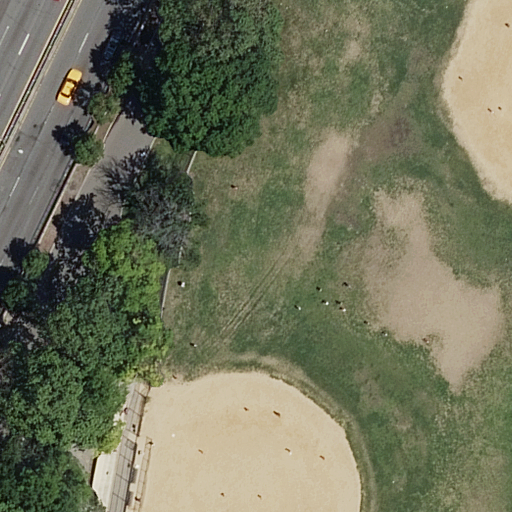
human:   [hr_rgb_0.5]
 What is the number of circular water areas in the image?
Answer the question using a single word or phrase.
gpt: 0

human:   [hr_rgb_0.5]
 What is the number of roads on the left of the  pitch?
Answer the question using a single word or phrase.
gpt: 3

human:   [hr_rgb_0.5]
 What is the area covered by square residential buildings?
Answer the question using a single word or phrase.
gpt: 0m2

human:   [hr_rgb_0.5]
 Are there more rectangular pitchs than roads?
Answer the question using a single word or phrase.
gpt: no

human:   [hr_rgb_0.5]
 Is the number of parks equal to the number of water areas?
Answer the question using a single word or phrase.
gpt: no

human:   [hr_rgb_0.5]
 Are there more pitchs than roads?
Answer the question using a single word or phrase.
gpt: no

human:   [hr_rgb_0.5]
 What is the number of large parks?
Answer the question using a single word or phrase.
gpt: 1

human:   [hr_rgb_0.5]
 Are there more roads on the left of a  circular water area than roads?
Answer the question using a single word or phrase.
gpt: no

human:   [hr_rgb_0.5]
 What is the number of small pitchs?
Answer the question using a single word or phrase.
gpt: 0

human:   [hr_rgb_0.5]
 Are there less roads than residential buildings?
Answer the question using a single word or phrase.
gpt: no

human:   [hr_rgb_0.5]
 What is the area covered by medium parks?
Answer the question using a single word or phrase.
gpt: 0m2

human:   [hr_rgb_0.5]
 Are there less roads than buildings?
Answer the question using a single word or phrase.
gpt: no

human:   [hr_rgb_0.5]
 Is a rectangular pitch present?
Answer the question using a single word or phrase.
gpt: yes

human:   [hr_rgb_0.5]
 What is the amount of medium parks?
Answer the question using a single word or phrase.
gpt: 0

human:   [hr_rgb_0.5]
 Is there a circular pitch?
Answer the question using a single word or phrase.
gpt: no

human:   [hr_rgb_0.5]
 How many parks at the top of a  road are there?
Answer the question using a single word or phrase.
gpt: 1

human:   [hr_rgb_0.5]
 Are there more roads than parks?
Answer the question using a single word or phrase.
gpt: yes

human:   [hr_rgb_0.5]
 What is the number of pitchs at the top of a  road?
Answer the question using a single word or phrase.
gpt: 0

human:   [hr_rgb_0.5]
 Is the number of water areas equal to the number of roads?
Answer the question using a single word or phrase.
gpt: no

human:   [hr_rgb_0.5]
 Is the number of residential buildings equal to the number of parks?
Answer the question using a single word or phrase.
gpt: no

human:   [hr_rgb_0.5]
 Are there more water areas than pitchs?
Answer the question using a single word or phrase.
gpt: no

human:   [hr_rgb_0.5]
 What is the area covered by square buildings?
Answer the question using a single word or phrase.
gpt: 0m2

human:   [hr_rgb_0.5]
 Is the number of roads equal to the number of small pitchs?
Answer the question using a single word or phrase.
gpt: no

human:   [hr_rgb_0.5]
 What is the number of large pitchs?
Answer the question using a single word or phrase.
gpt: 1

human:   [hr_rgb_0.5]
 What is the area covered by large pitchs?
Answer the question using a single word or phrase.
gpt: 2558m2

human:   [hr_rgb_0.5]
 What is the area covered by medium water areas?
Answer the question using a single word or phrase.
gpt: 0m2

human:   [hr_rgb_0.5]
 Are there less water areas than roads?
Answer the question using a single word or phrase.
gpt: yes

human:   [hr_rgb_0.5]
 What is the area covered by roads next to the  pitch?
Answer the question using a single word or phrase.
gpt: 0m2

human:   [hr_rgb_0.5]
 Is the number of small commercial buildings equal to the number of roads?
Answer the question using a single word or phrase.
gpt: no

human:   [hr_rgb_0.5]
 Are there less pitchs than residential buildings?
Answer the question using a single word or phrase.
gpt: no

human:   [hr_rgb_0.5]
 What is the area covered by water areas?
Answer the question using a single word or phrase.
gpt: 0m2

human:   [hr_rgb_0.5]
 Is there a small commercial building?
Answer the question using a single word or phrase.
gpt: no

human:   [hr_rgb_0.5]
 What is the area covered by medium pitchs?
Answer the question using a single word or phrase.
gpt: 0m2

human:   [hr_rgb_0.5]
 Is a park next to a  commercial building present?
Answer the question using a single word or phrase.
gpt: no

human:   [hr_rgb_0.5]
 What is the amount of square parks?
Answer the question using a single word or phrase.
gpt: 0

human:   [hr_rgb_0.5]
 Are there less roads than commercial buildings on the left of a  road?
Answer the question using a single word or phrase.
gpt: no